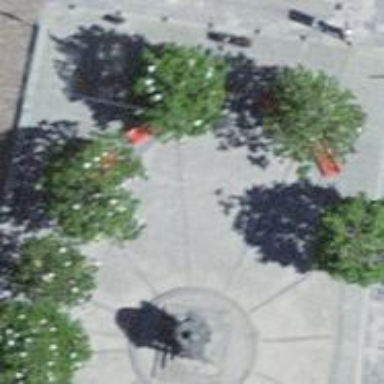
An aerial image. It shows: Red bench.